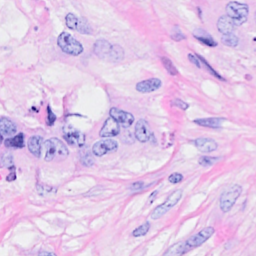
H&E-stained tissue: Breast